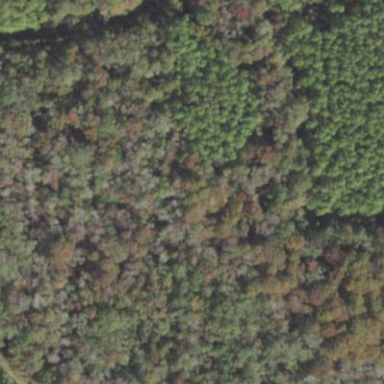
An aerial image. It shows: Forest with needle-leaved trees.